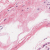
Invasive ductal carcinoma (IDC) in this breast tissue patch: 0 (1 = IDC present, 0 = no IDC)